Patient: sex M, age 77
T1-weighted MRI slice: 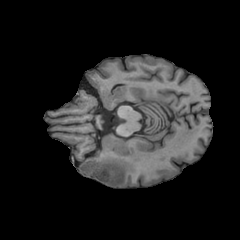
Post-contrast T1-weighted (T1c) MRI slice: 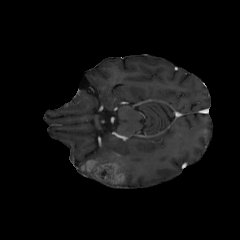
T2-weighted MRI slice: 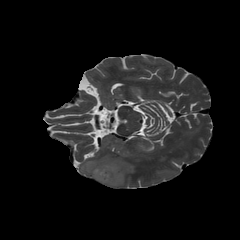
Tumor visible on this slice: yes
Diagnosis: Glioblastoma, IDH-wildtype
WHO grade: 4